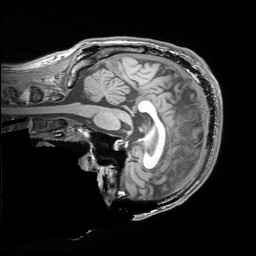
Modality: T1w
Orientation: sagittal
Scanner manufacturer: siemens
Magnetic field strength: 3 T
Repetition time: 2.53 s
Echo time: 0.00326 s